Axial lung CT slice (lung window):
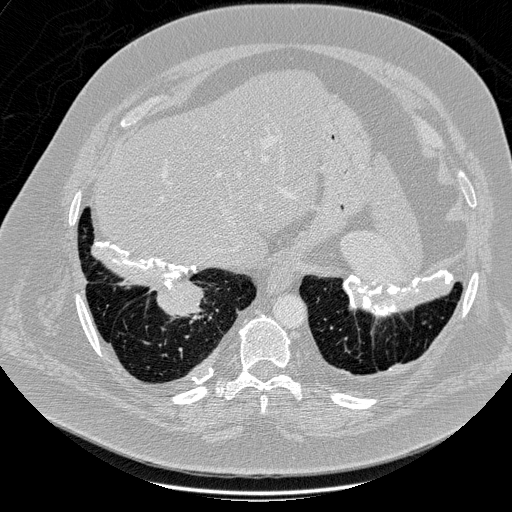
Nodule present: yes
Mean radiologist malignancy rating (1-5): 5